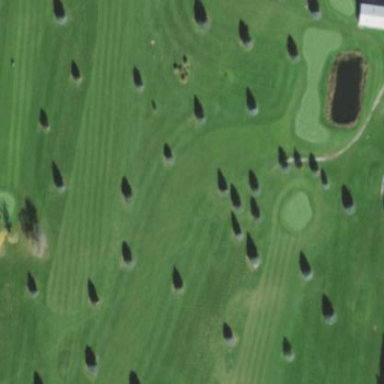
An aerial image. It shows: Grassy area designated as golf fairway.